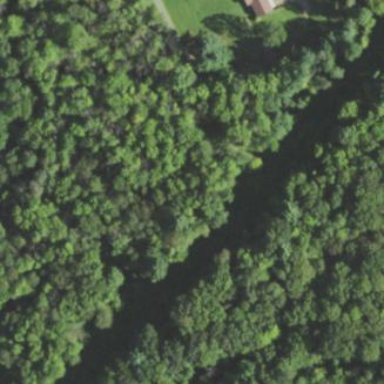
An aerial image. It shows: Deciduous woodland with mixed leaves.